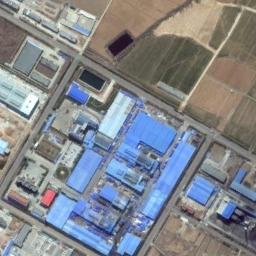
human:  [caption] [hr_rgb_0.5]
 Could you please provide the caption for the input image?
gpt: There are houses in the industrial area in different colors .

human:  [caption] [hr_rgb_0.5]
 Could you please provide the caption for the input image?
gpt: There are many houses of different shapes and sizes in the industrial zone .

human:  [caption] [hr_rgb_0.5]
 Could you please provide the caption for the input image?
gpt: In an industrial area there are factories and roads, Open-air machinery and equipment, And large fields next to it .

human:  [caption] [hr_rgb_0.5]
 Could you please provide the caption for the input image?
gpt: The industrial area with some blue workshops of different sizes is next to a farmland .

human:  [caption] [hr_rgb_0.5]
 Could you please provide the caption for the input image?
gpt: There are some blue buildings beside some farmlands on the industrial area .